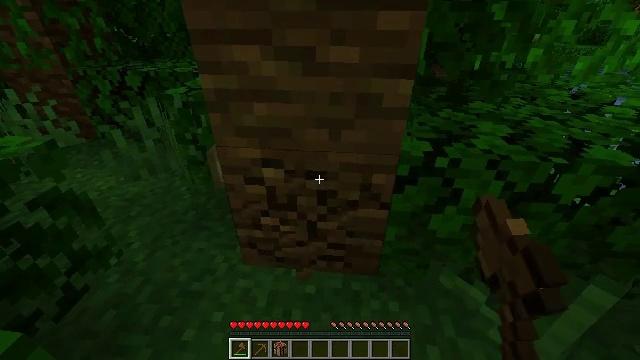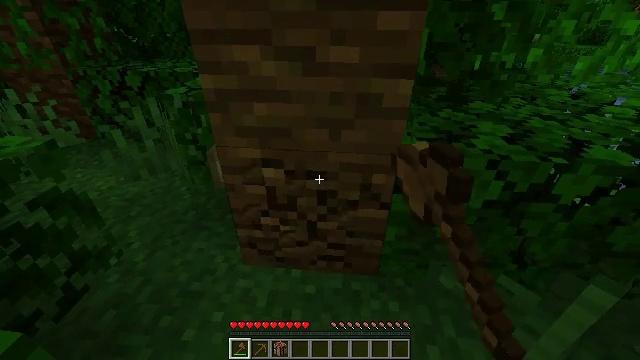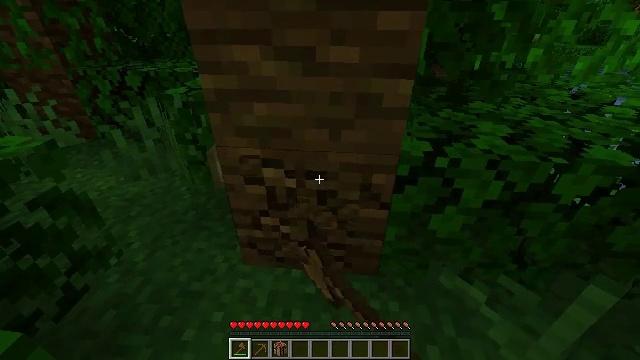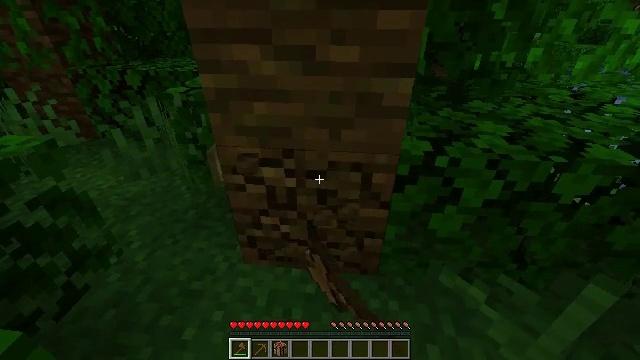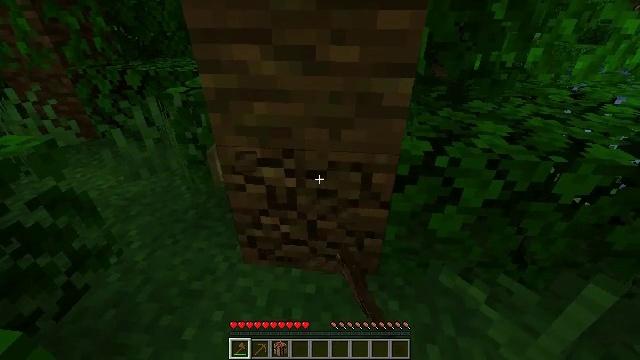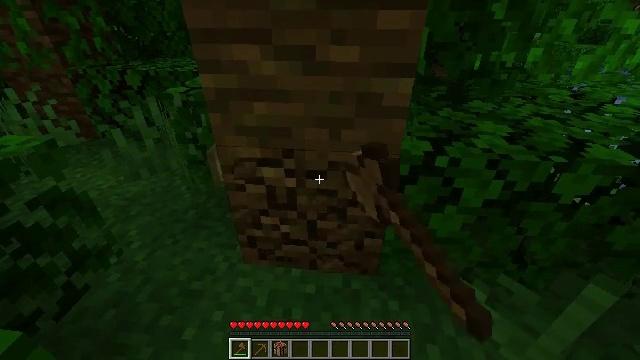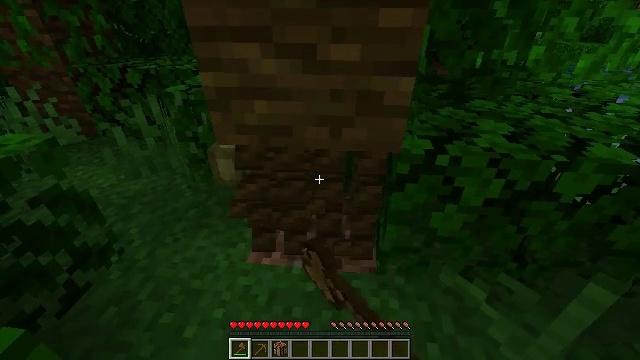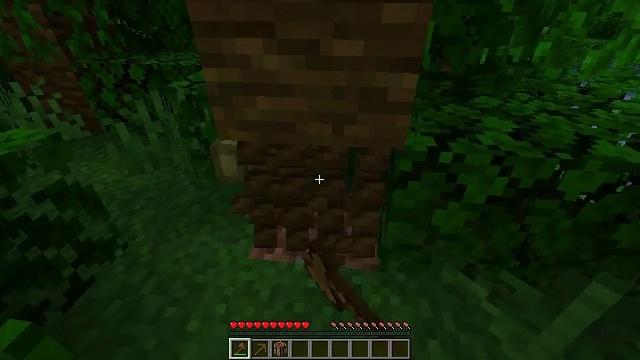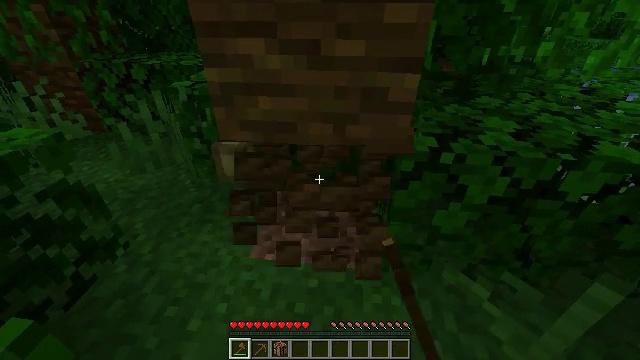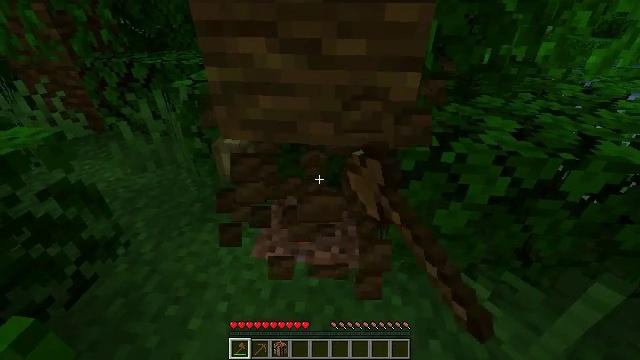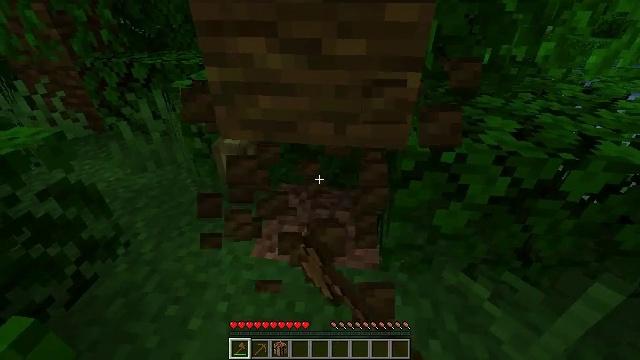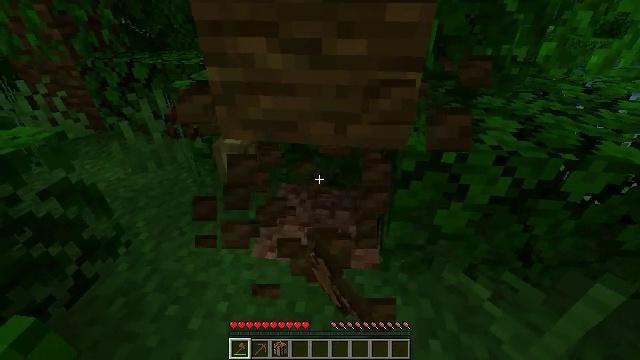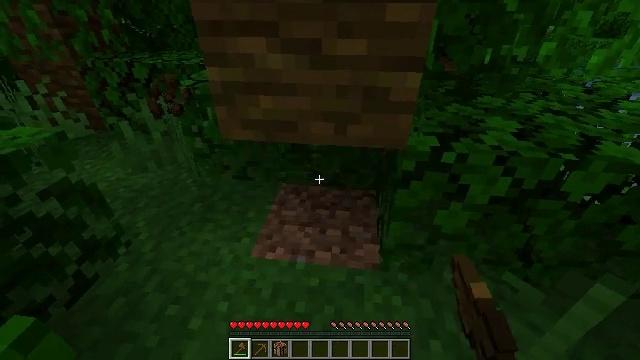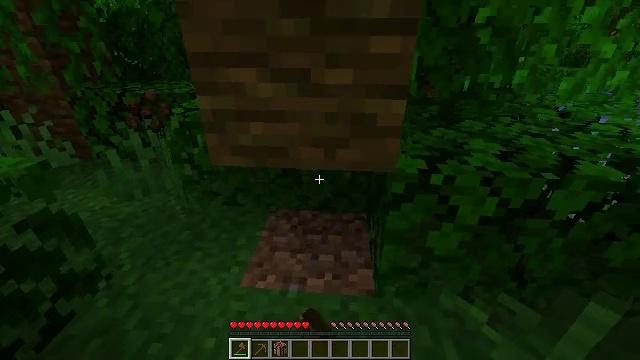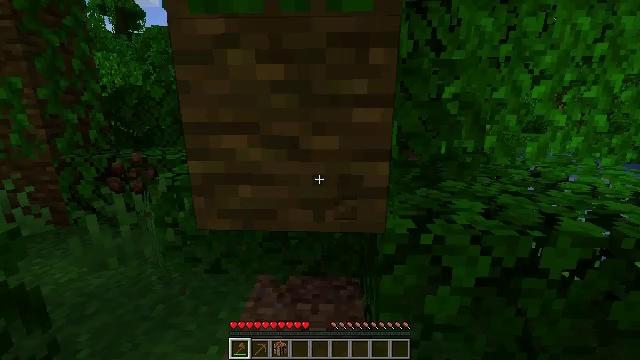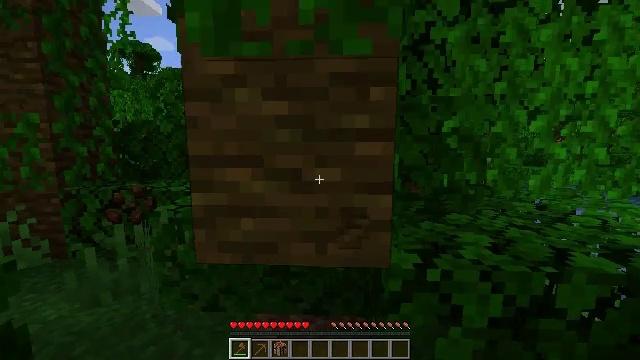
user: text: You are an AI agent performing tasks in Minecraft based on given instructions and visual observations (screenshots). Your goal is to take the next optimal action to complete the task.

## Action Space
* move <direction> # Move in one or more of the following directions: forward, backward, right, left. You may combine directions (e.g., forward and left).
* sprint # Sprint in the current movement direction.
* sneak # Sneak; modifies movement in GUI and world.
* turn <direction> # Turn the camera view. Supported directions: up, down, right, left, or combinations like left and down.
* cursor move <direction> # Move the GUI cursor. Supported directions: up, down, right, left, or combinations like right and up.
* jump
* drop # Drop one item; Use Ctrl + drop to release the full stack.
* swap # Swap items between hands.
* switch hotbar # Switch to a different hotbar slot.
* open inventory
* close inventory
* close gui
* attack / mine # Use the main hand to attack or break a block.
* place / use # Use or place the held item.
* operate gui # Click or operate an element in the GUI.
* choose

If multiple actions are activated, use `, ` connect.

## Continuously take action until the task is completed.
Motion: motion action
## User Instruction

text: Break the jungle log to gather wood.
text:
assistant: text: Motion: attack / mine
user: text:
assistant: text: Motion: attack / mine
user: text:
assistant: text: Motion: attack / mine
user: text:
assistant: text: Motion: attack / mine
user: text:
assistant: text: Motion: attack / mine
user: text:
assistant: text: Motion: attack / mine
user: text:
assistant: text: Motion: attack / mine
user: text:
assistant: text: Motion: attack / mine
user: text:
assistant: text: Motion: attack / mine
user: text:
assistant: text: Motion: attack / mine
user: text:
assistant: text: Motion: attack / mine
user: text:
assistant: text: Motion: attack / mine
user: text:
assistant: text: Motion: turn right and up, attack / mine
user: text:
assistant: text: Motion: turn right and up, attack / mine
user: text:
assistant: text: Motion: turn up, attack / mine
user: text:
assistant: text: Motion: turn left and up, attack / mine
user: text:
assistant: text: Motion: turn up, attack / mine
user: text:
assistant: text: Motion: move forward, turn up, attack / mine
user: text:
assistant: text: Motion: move forward, turn down, attack / mine
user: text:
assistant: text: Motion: attack / mine
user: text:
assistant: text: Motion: attack / mine
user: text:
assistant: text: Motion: attack / mine
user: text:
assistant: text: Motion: attack / mine
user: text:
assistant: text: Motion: turn left and up, attack / mine
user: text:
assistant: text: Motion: attack / mine
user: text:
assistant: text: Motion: turn right and down, attack / mine
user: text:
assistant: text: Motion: move forward, attack / mine
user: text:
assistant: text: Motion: move forward, attack / mine
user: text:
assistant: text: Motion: attack / mine
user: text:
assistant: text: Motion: attack / mine